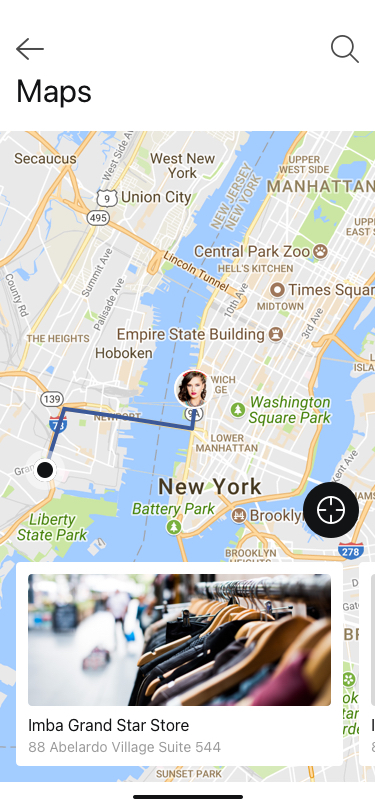
Text in this UI design:
Imba Grand Star Store
88 Abelardo Village Suite 544
Imba Grand Star Store
88 Abelardo Village Suite 544
Maps